Question: I'm following along the Rails for Zombies tutorial trying to get the gist of RoR and how it runs. So far it's been a great compliment to the official Getting Started guide on the Rails website.
Here is a screenshot of the data I'm working with:

I run this clause and it works, but I don't understand why it's working:
'''
z = Zombie.find(1)
w = Weapon.where(:zombie_id => z)
'''
So in my mind, I read this as:
So how is this working? What am I missing here? Is RoR doing some magic behind the scenes with this where clause?
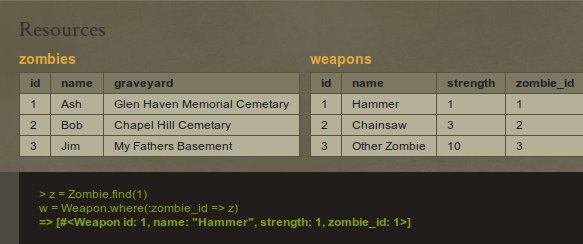
Answer: The build function in the <URL> filters for ActiveRecord queries checks if the type being compared is an ActiveRecord::Model, if it is it compares the id:
'''
def self.build(attribute, value)
case value
...
when ActiveRecord::Model
attribute.eq(value.id)
...
else
attribute.eq(value)
end
end
'''
So yeah, Rails magic, I think.